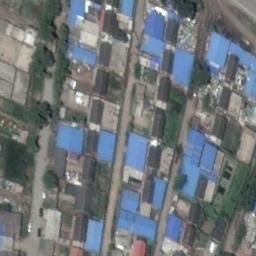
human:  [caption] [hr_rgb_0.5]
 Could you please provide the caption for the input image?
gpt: The modern industrial area has some blue workshops and other colors of workshops and some roads go through the industrial area .

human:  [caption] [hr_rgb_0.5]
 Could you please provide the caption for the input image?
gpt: There are many houses in the industrial area .

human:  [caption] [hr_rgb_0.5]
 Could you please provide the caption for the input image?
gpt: Neatly planned factory buildings, Green belts and roads in an industrial area .

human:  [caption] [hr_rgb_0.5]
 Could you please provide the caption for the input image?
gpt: There are many blue houses in the industrial area .

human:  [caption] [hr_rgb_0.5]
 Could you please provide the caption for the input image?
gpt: There are many blue buildings and black buildings on the industrial area .